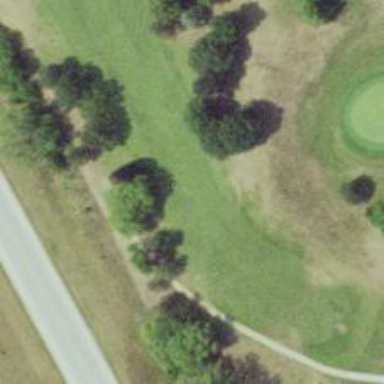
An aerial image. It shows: View of golf hole.